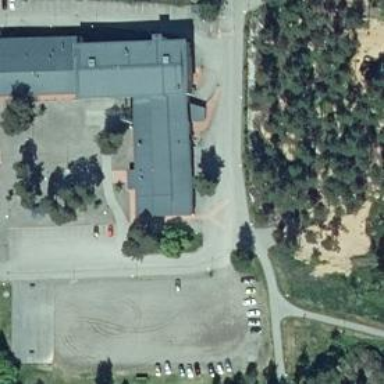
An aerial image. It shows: School.